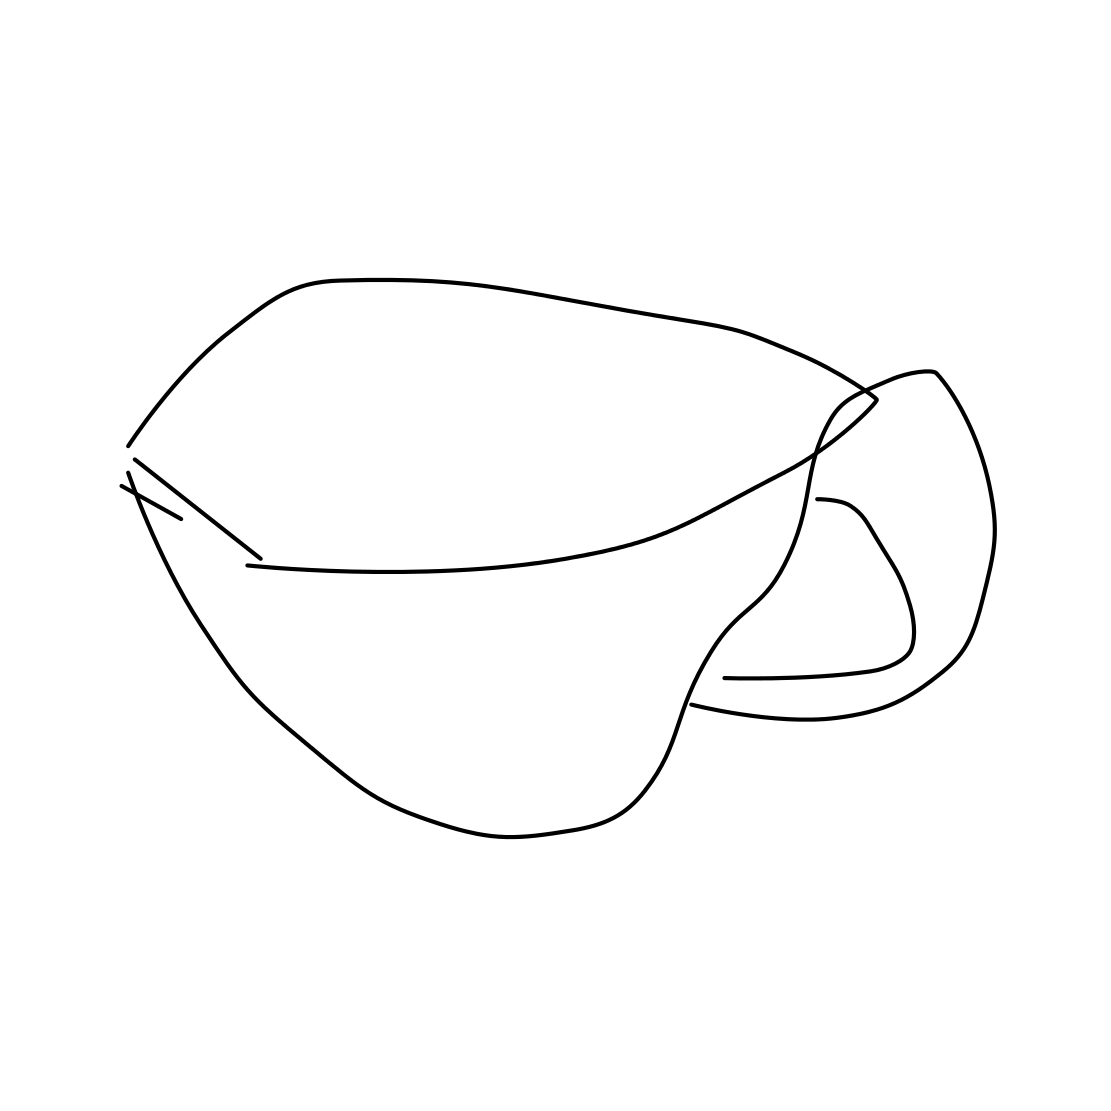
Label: teacup